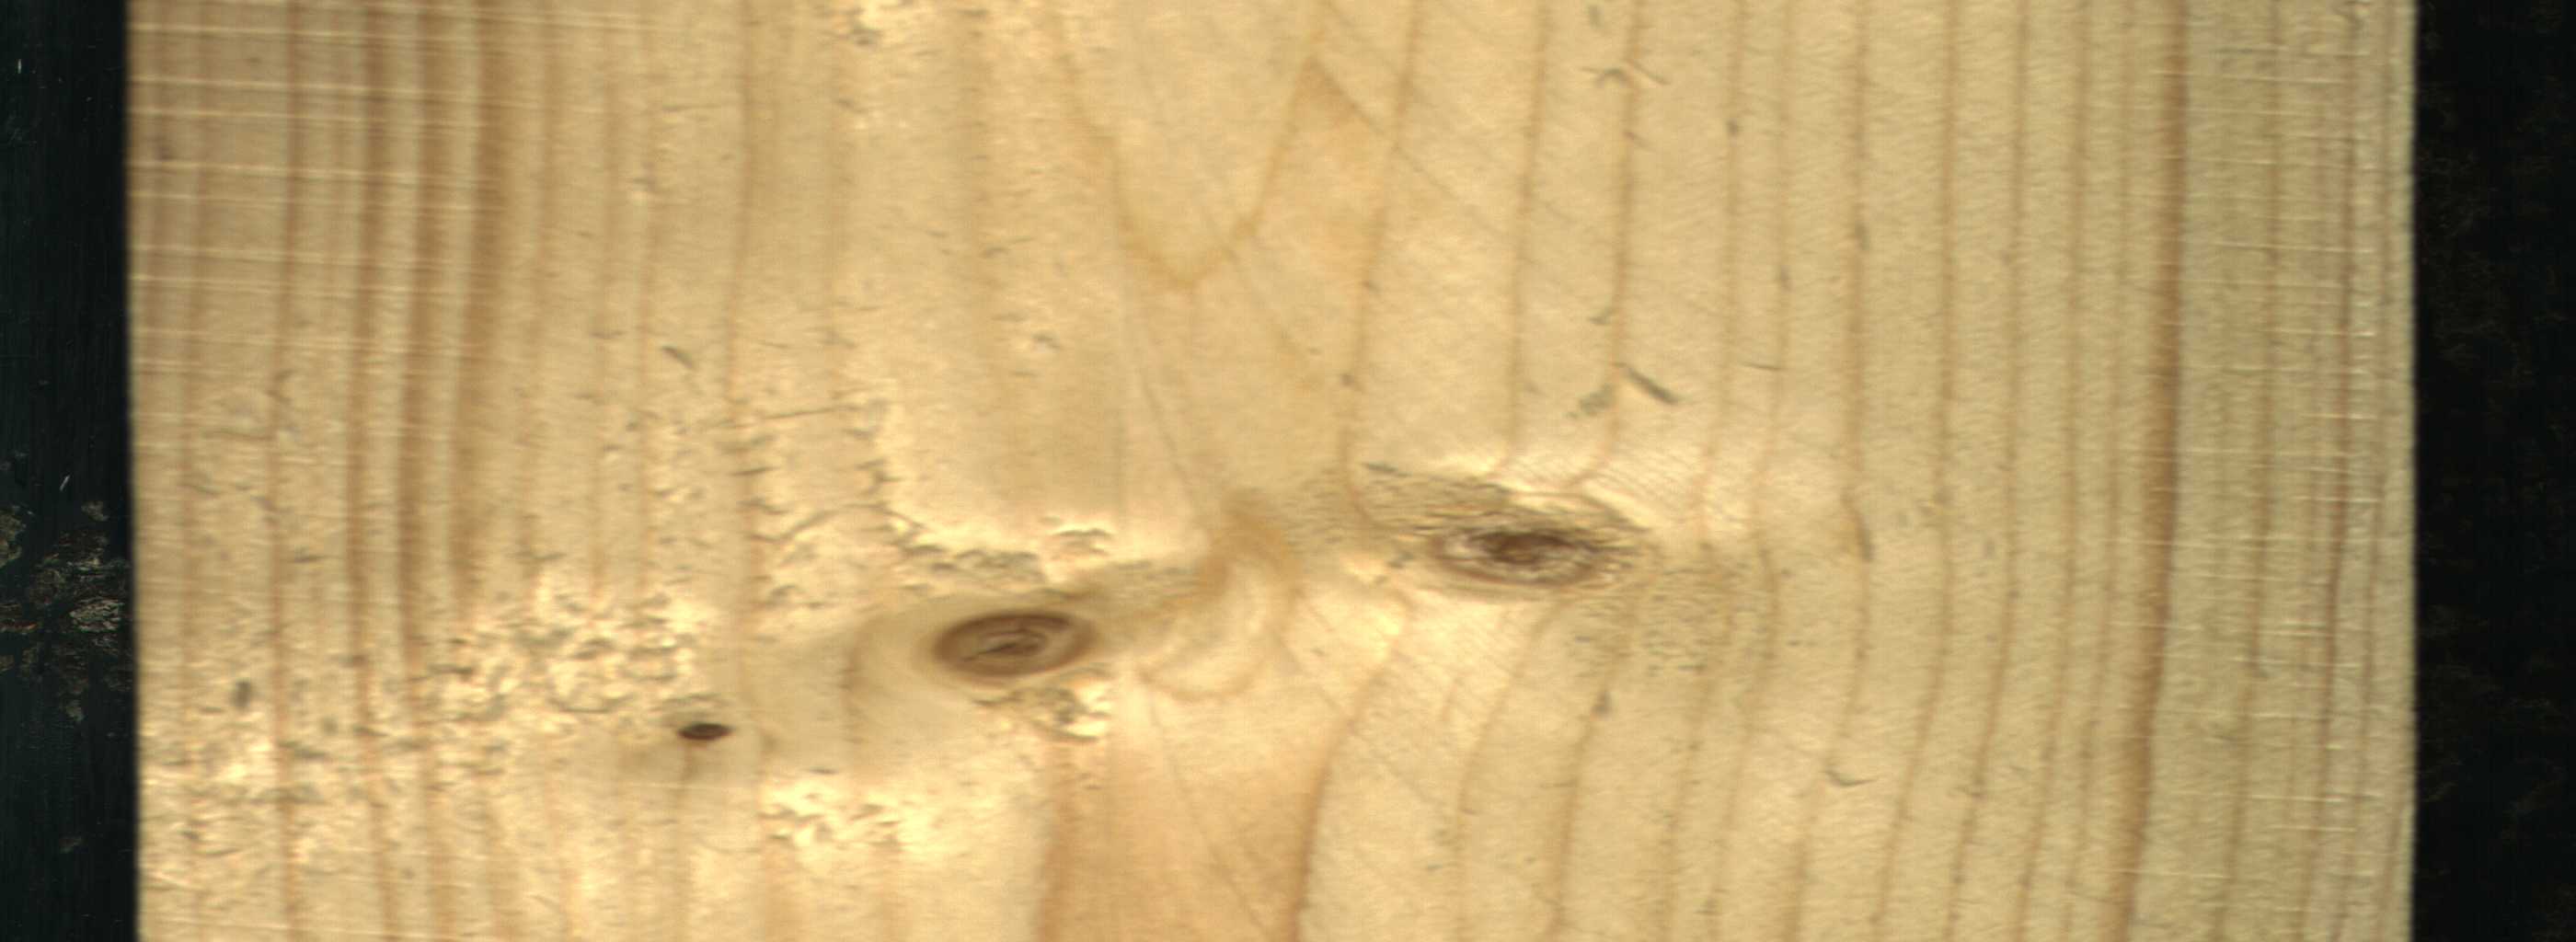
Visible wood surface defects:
Live_Knot
Live_Knot
Live_Knot